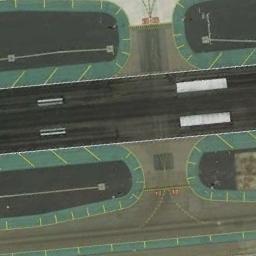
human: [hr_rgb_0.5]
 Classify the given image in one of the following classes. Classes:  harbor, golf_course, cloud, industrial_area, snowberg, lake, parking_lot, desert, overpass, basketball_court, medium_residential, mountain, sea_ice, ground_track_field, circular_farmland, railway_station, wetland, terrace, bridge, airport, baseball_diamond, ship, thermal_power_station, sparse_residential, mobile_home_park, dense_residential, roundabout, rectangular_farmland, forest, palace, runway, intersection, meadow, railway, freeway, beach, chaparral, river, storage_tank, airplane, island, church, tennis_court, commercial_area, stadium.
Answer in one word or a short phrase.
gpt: runway